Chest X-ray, PA view. Patient: 63 years old, sex M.
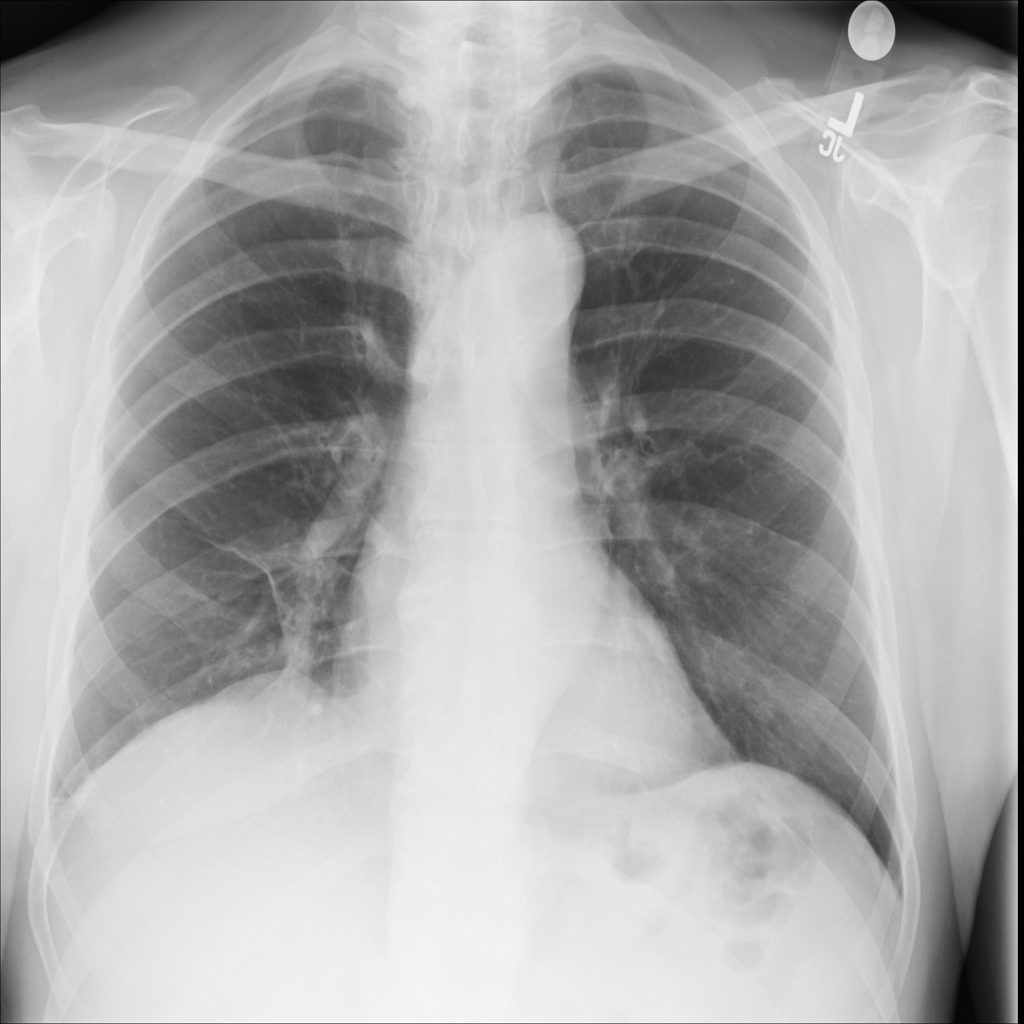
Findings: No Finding